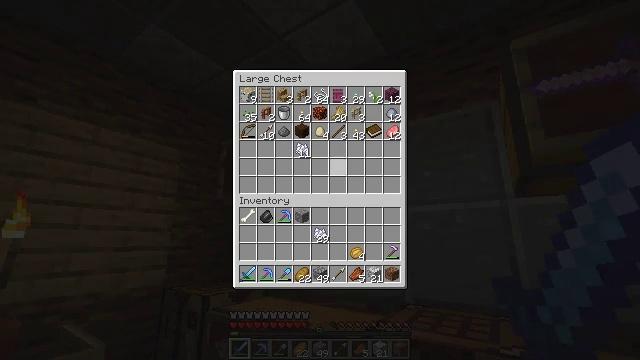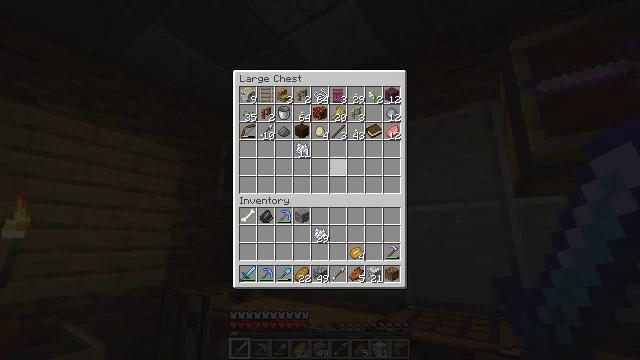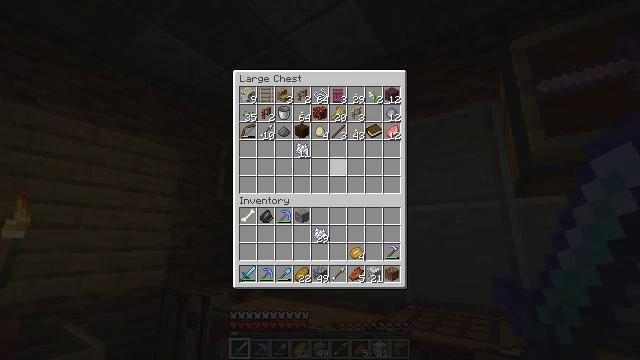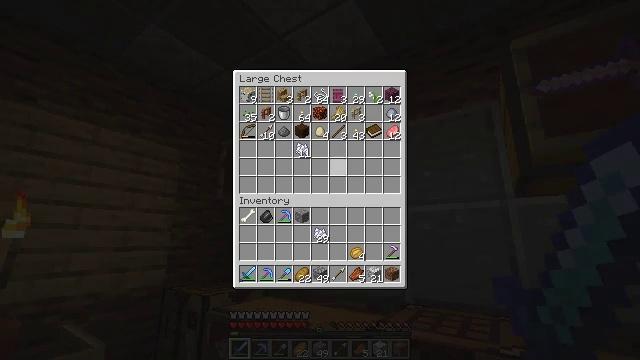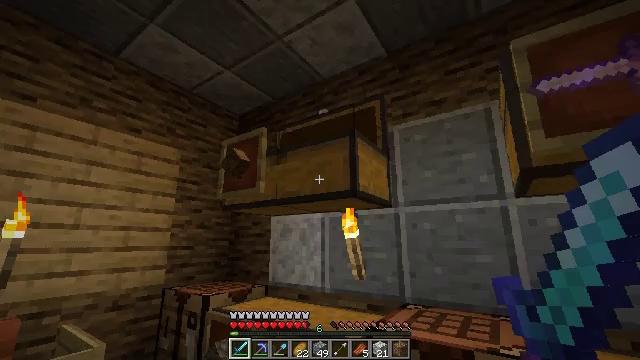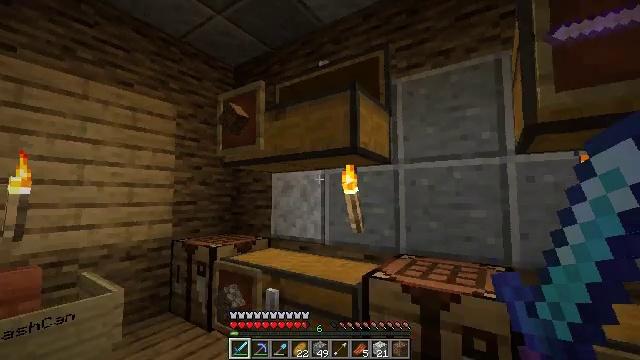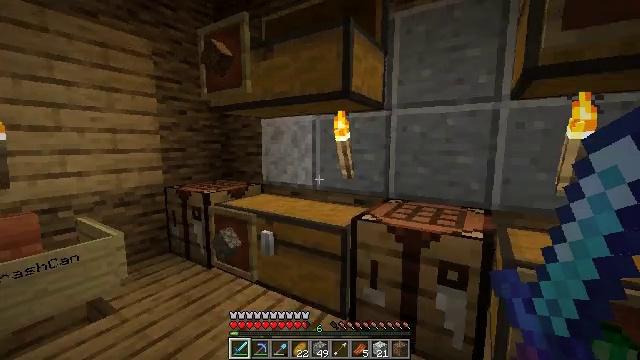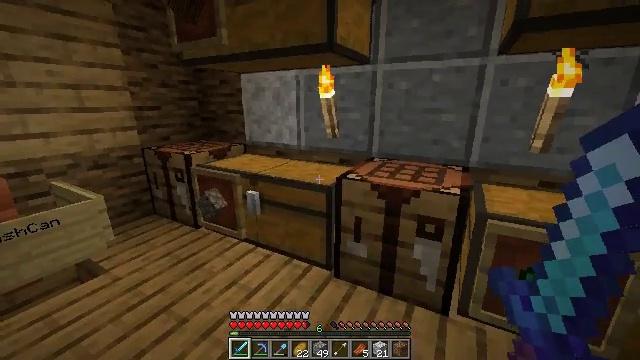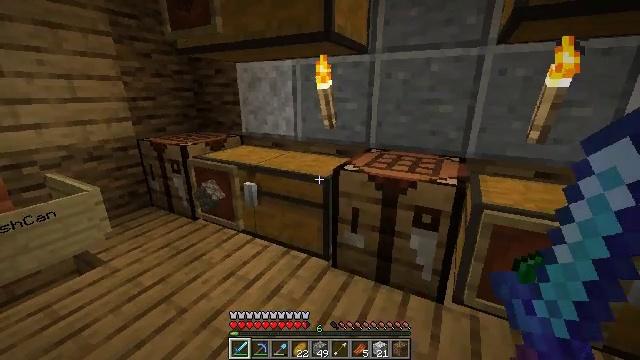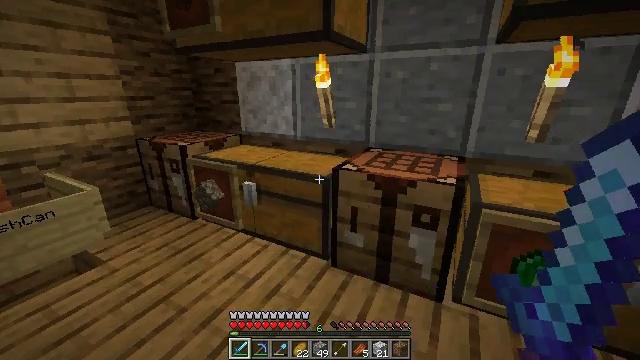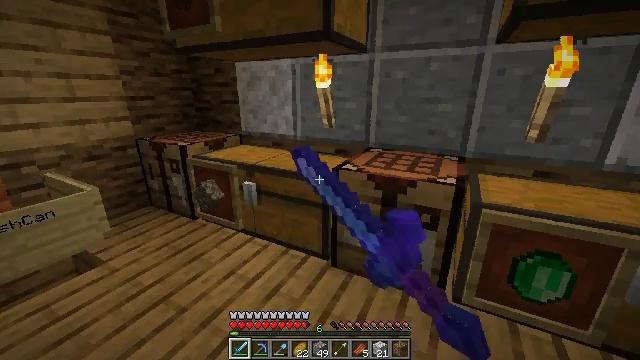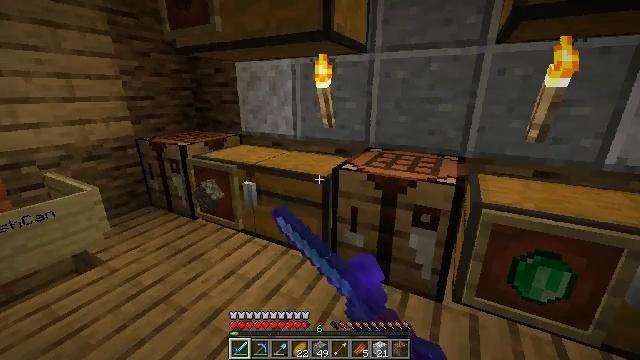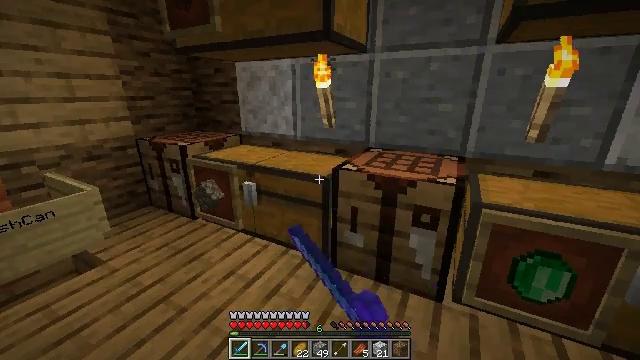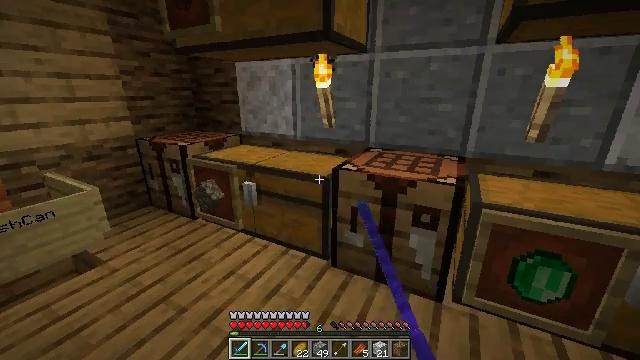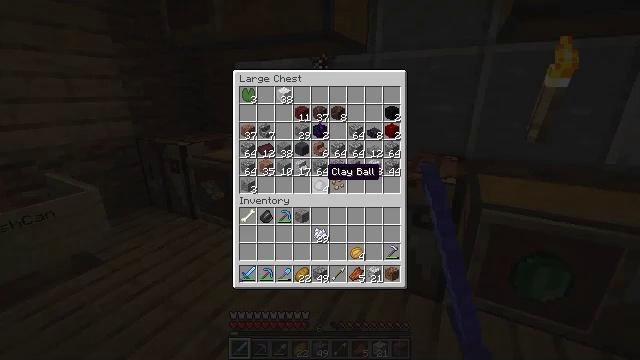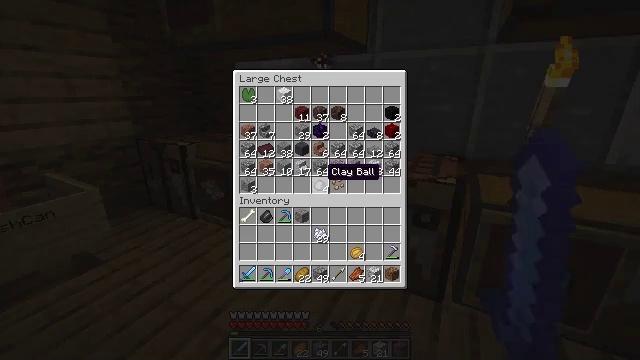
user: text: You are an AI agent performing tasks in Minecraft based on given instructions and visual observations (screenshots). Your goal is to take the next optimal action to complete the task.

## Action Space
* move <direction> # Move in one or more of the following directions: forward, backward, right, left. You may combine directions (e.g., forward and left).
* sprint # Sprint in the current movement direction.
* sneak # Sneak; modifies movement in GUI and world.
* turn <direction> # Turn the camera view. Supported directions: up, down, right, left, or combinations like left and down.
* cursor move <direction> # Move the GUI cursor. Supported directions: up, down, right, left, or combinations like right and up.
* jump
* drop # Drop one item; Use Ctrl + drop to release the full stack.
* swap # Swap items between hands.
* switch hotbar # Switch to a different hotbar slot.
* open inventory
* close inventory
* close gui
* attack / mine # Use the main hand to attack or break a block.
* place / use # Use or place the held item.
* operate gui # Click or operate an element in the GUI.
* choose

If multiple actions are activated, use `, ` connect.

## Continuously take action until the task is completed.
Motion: motion action
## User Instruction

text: Remove and gather vines.
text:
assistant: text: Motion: no_op
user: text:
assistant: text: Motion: no_op
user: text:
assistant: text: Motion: no_op
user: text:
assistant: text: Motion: no_op
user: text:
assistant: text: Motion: turn down
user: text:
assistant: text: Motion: turn right and down
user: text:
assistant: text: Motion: turn right and down
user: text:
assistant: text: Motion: turn down
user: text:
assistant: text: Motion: use / place
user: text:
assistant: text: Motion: use / place
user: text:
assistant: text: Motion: use / place
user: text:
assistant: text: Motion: no_op
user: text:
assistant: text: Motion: no_op
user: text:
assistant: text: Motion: no_op
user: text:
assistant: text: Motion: no_op
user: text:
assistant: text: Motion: no_op
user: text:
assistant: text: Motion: no_op
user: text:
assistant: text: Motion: no_op
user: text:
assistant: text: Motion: cursor move right and up
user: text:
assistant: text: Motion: no_op
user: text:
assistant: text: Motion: no_op
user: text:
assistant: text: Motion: cursor move left
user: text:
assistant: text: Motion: cursor move left
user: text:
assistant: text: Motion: cursor move left and down
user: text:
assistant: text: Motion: cursor move left and down
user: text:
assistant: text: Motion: cursor move down
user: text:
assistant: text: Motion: no_op
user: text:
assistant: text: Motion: cursor move right
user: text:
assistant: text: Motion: cursor move right
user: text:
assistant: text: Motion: cursor move right and up